Question: Please see the Image below and you will get the context related to my question .

The web site is a Site for talented Photographers where they can Upload Pictures and allow others to see what they have taken .
I am struck Up in my work , due to a design Issue .
A user ( No registration required ) can open my Website and Upload details like Name , Mobile , description , Image (The same user can upload different images ) at which mobile number is mantadatory field . so while Uploading the Picture , i am appending it with Mobile Number + FileName.jpg , and the Image will be stored inside a folder inside my server and the remaining details like mobile num , desc , name --etc will be Stored inside MYSQL Database . (This is one part and its completed )
2nd part is
On Page start up , i am getting all the images (latest 20 fixed ) from the that folder and showing it on the page .
So when any user clicks on a particulr Image i need to show the deetails like Desc , Name , ---etc , so on onclick event of that image , i am picking up the Mobile number from the image clicked and making a search in Database . (Now there is a problem here ) that is , A same user ( that is with same mobile number ) can upload different pictures to the web site , so the search using the Mobile number will give me many results .
The picture name format is 83746787695iokI.jpg .
I am ready to chAange any format , so please tell how this can be solved
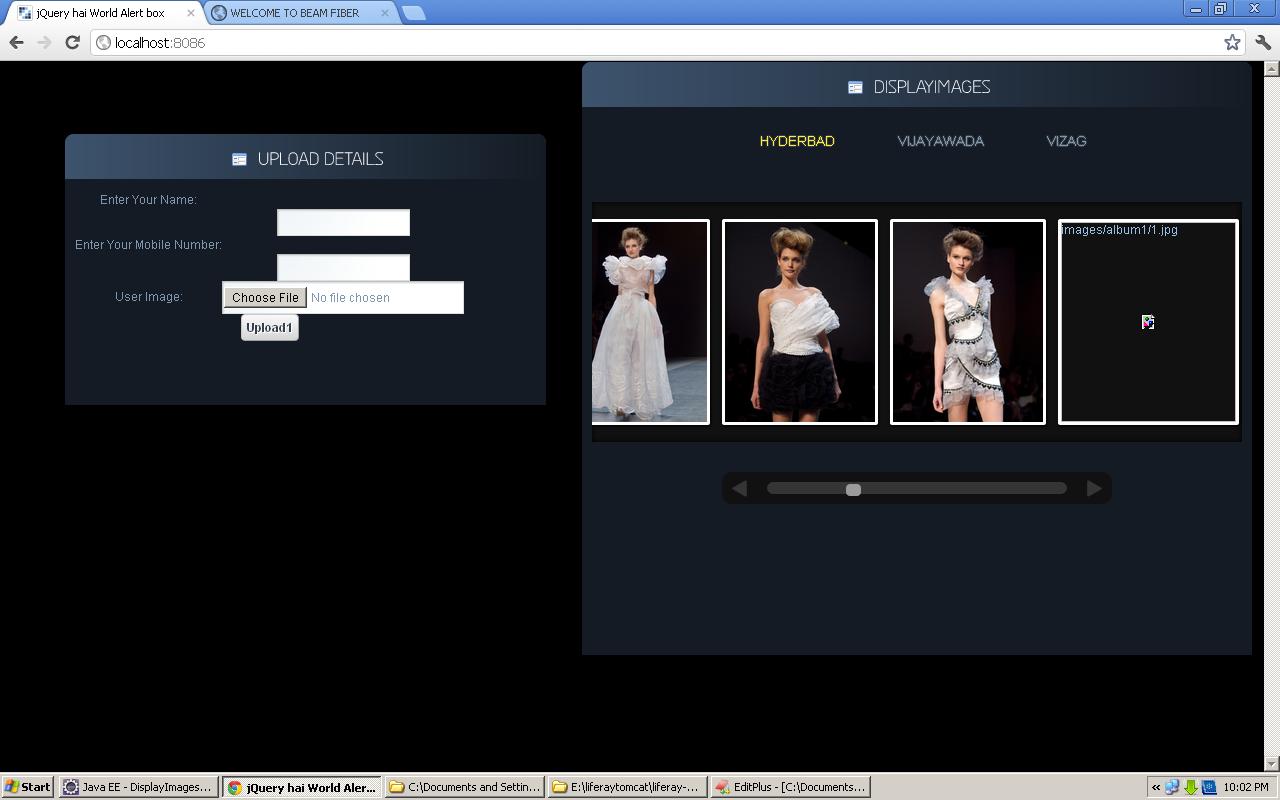
Answer: Given a filename '83746787695iokI.jpg' you should be able to parse the uploader phone number and the original filename, then query your table of photos using those values. A regex for that could be:
'''
/^([0-9]{11})(.+)\.jpg$/
'''
Having said that, you should consider assigning a unique identifier to each photo and use it to name your saved files. An id column in MySQL could look like this:
'''
id INT NOT NULL AUTO_INCREMENT
'''
After insertion, get the id of the new row ('LAST_INSERT_ID()' in MySQL) and save your file with its name being '#{id}.jpg'.
Note that the autoincremented id is a predictable integer, your filenames will be '1.jpg', '2.jpg', etc. A simple script can be used to download all images from your server. To avoid that, name your files using a random generated unique string instead, e.g. UUID. Store that string in a new column in your table and use that to identify your photos.